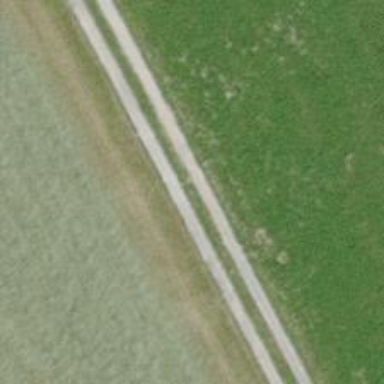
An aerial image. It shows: Track road with pebblestone surface.